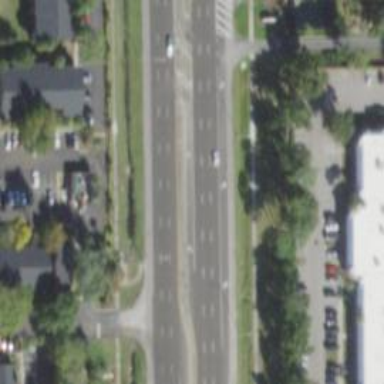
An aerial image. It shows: Asphalt road classified as primary highway.